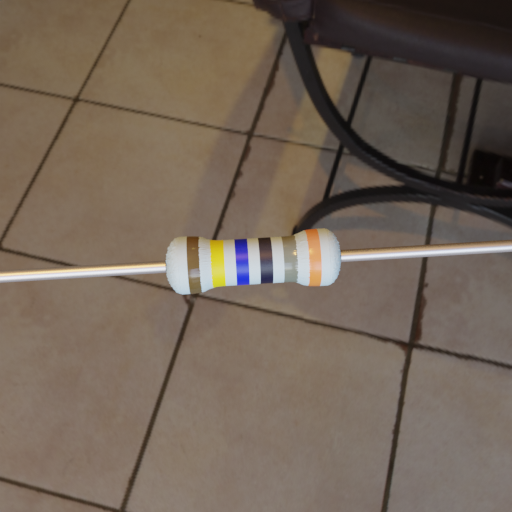
Resistor colour bands (in order): brown, yellow, blue, black, gray, orange